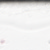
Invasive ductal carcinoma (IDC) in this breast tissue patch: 0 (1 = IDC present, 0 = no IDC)